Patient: sex M, age 29
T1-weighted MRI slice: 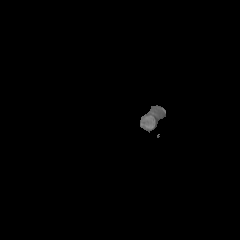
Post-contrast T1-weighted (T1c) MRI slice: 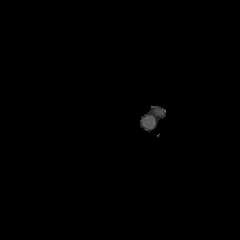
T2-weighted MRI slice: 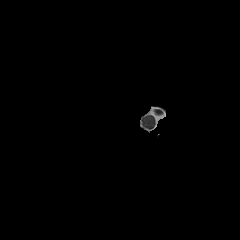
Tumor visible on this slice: no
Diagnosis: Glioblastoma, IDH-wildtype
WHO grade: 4